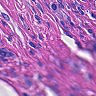
Metastatic tissue present: yes